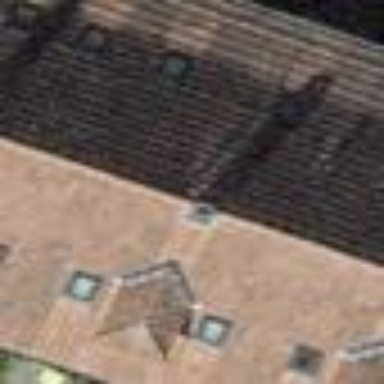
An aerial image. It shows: Residential building with hipped roof made of maroon roof tiles. The roof tiles are placed across the hipped shape of the roof.